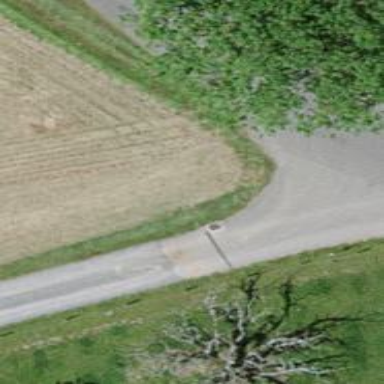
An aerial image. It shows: Track with fine gravel surface of grade2 quality.